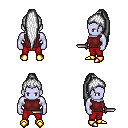
a pixel art fantasy rpg character, male body template, dark elf, purple skin, maroon sleeveless shirt, red pants, white extra-long topknot hairstyle, gold boots, dagger, four views (front, back, left, right), 2x2 character sprite sheet, small pixel art, hard edges, no anti-aliasing